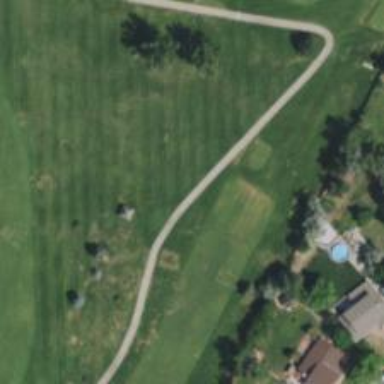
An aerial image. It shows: Path for golf carts.